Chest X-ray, AP view. Patient: 26 years old, sex M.
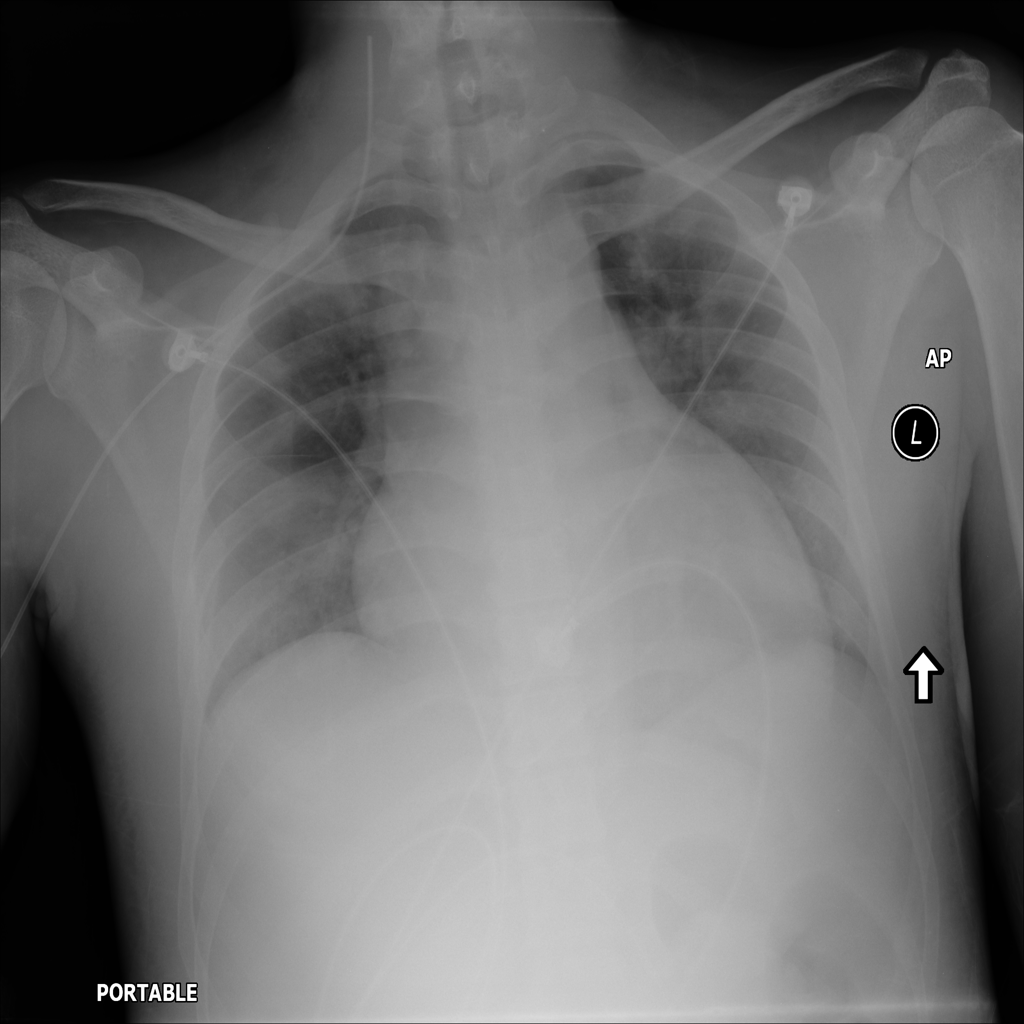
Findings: No Finding